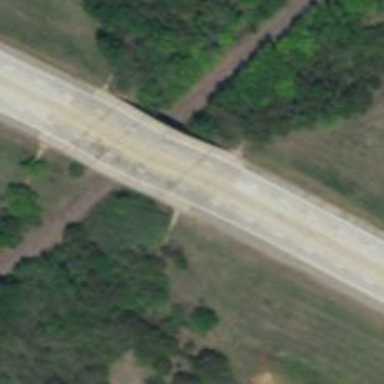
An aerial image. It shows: Motorway bridge.